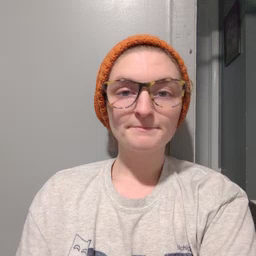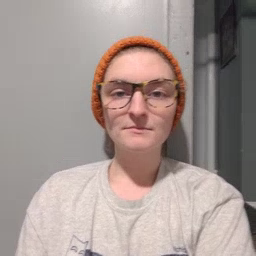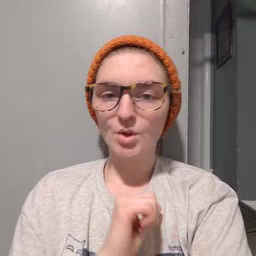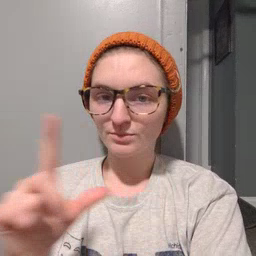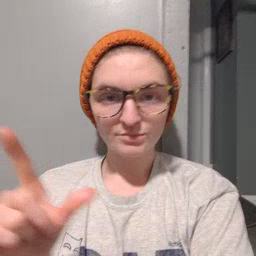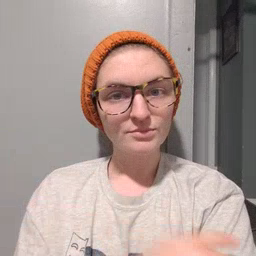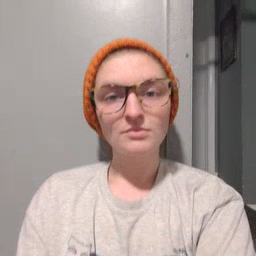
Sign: all